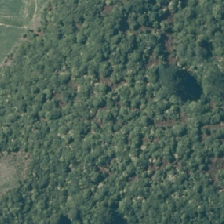
Land cover: broadleaved_indigenous_hardwood